Field crop: maize
Growth stage: 2
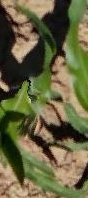
Species: maize